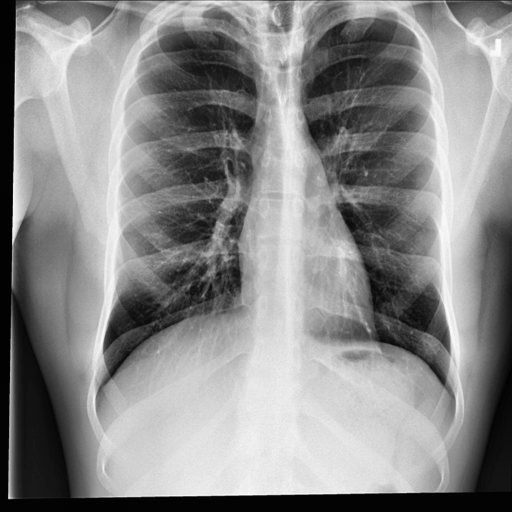
Finding: NORMAL